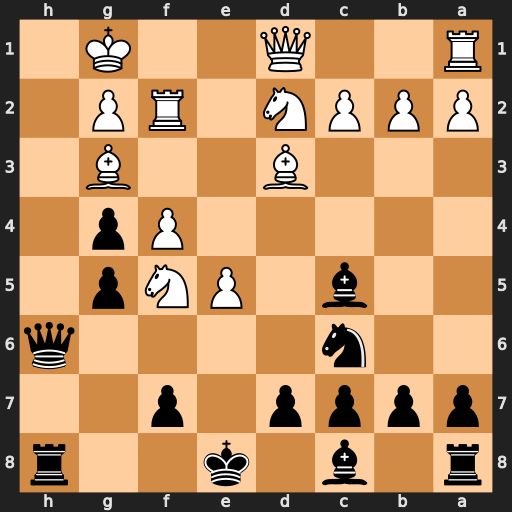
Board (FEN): r1b1k2r/pppp1p2/2n4q/2b1PNp1/5Pp1/3B2B1/PPPN1RP1/R2Q2K1
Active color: b
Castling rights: kq
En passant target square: -
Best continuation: Qh1#